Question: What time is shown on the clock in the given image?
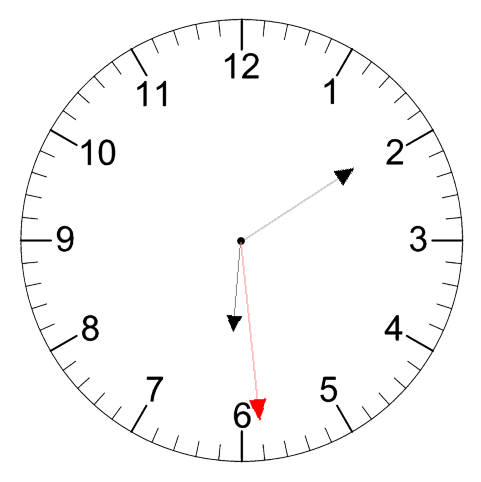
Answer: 06:09:29